Frequency: 75000
Velocity: 0,2325
Power: 32
Pulse duration: 0,0000001
Pass count: 1
Magnification: 10
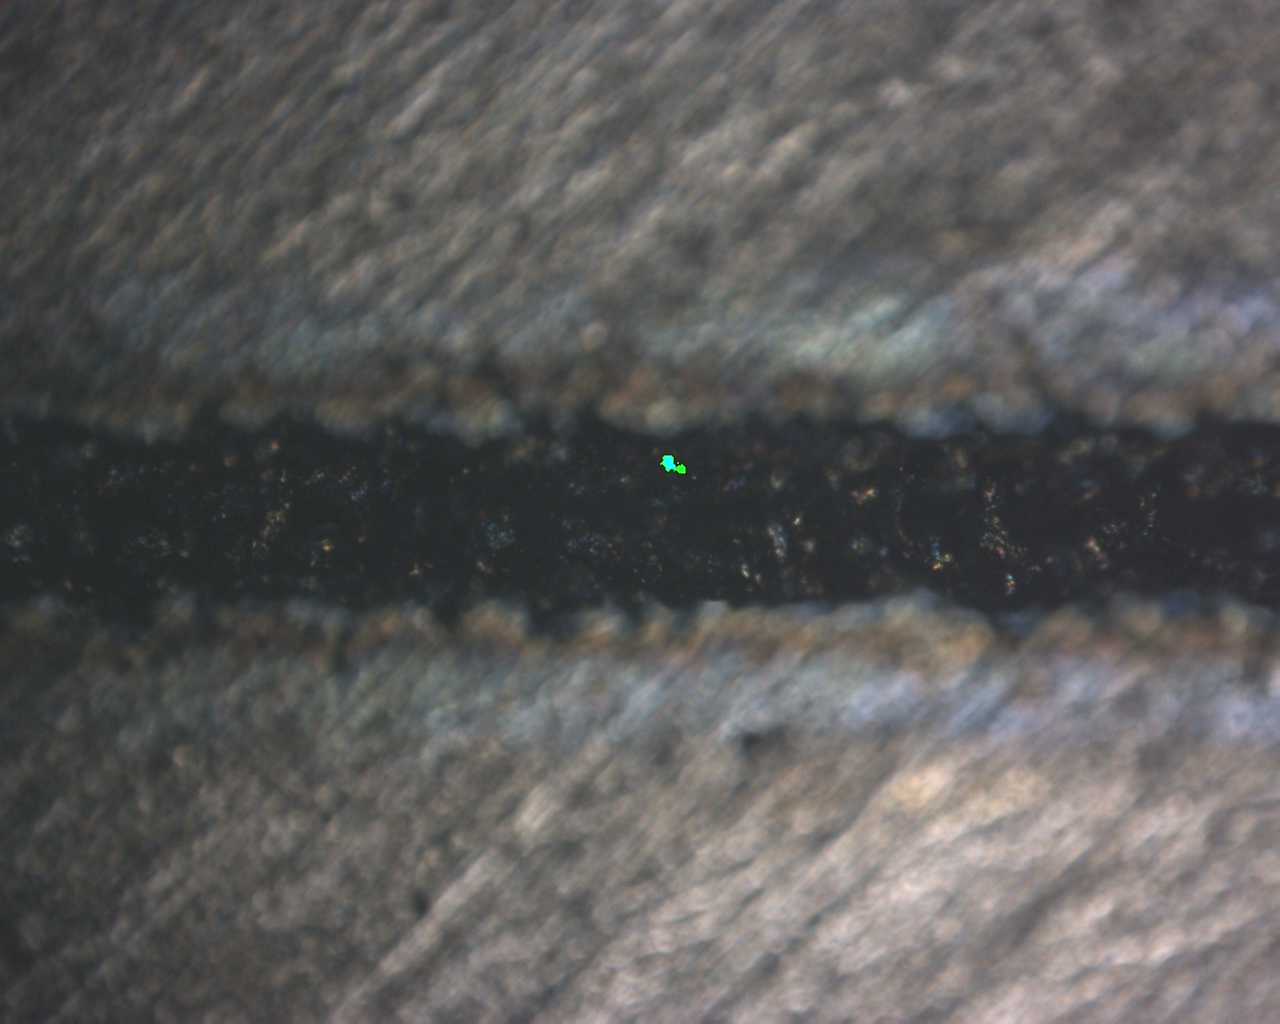
Measured width: 131.907
Other width: 77.8159